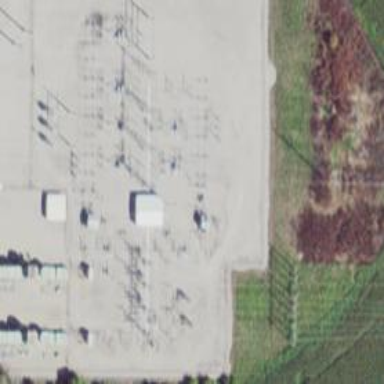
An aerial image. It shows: Switch used for power control.